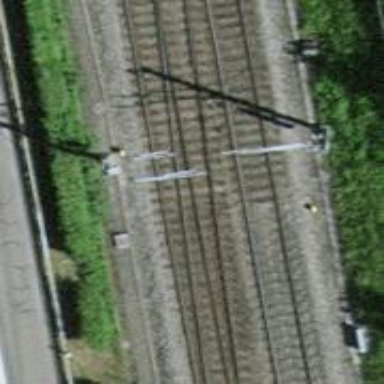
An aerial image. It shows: Electrified rail siding with contact line.